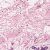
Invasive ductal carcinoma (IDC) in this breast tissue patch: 0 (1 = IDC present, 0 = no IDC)